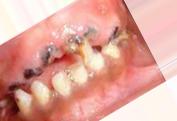
Condition: Caries